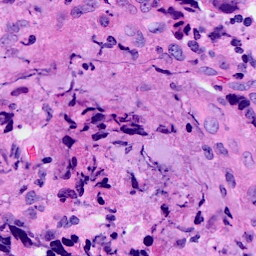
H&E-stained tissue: Breast